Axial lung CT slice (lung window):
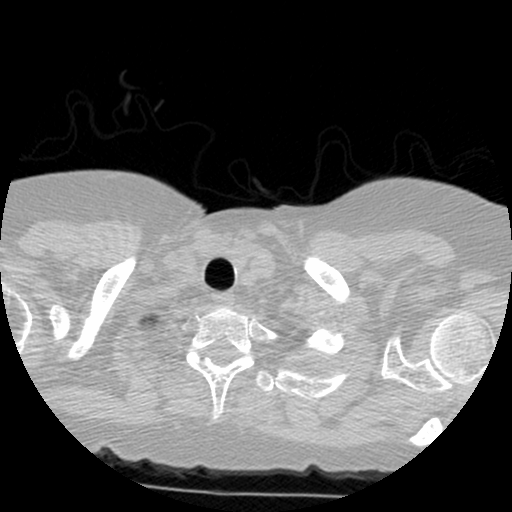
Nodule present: no